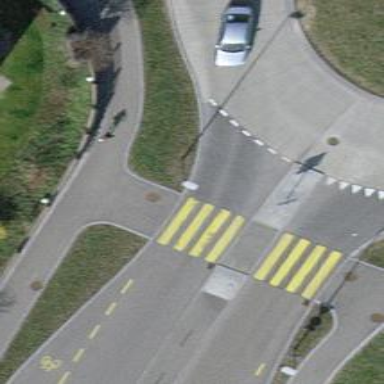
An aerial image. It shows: Marked zebra crossing on the road.